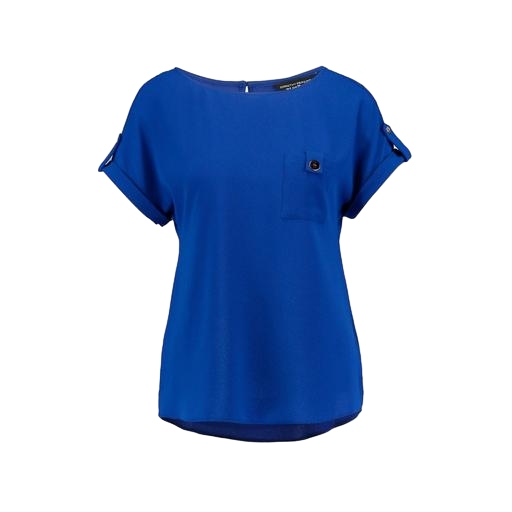
blue petite boat-neck t-shirt only macy, blue roll-tab sleeve top, blue t-shirt only macy, white background